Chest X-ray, PA view. Patient: 51 years old, sex M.
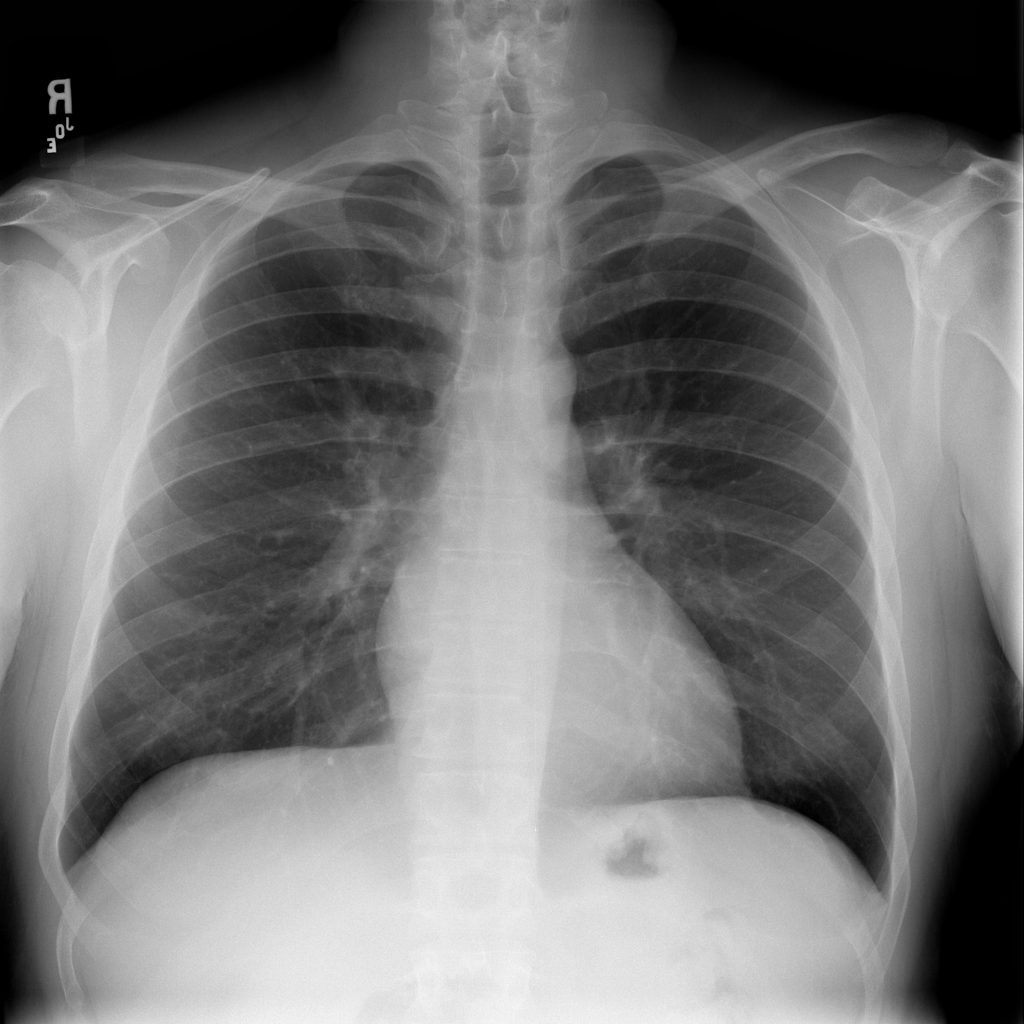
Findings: No Finding